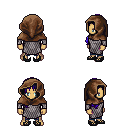
a pixel art fantasy rpg character, male body template, human, tanned skin, chain mail, magenta pants, blue right-swept hairstyle, cloth hood, ghillies, four views (front, back, left, right), 2x2 character sprite sheet, small pixel art, hard edges, no anti-aliasing